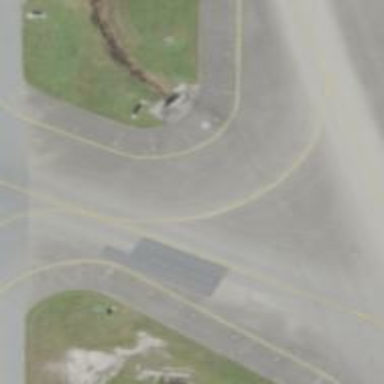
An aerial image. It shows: Image of taxiway at airport.